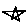
Label: star